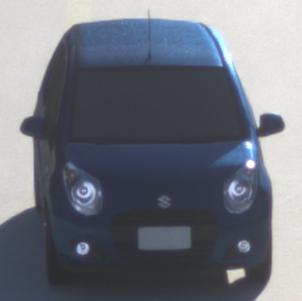
Make: Suzuki
Model: Alto 1.0
Detailed model: Alto (V)
Model produced from: 2011/02
Model produced until: 2011/03
Doors: 5
Color: blue
Road condition: dry road
Daytime: sunrise or sunset
Contrast: medium contrast